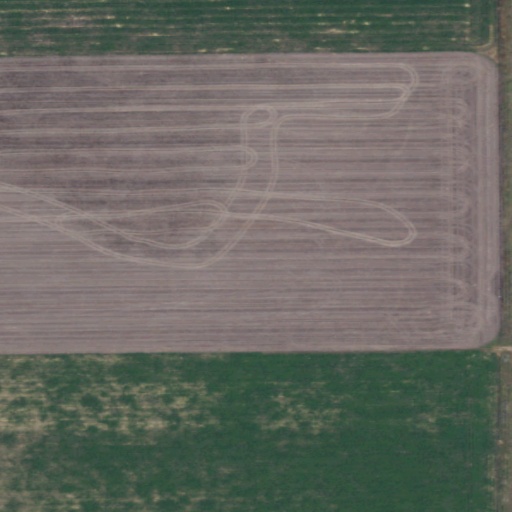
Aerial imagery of plain(s) in Washington named Half Moon Prairie containing cultivated crops, low intensity development, and medium intensity development